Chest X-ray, AP view. Patient: 75 years old, sex M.
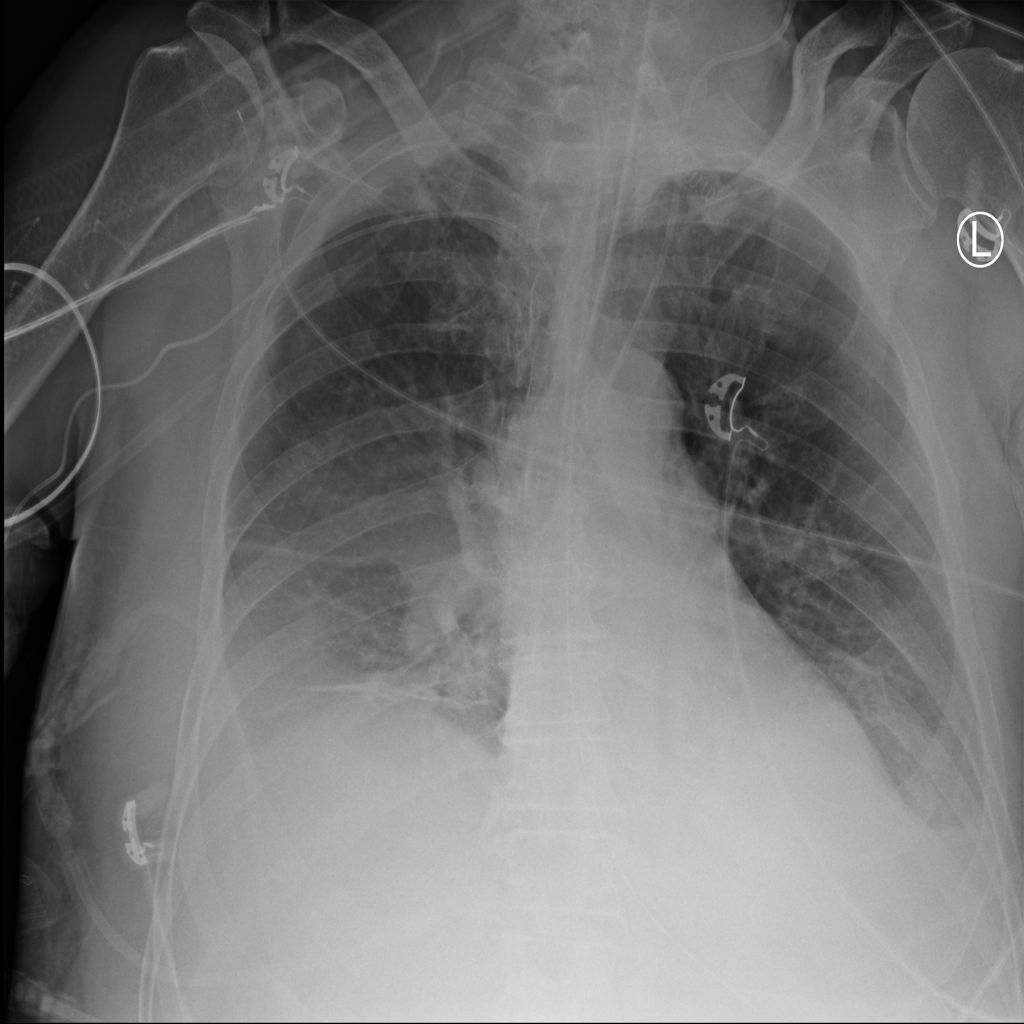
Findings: Effusion